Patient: sex F, age 58
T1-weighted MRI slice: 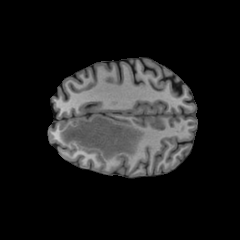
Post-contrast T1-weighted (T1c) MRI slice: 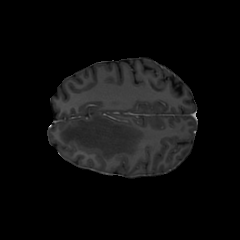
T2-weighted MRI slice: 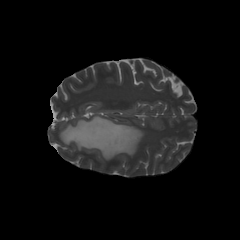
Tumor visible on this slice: yes
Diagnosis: Glioblastoma, IDH-wildtype
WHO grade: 4